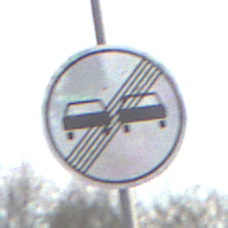
Verkehrszeichen: EndeUeberholverbot
Umgebung: Outdoor, Nature
Tageszeit: MorningAfternoon
Wetter: PartlyCloudy
Licht: Natural
Jahreszeit: Autumn
Kontrast: LowContrast